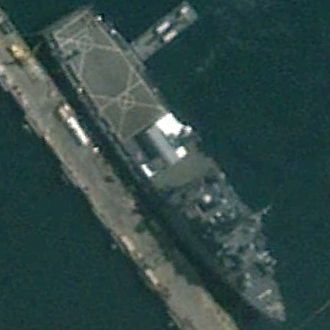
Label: combat